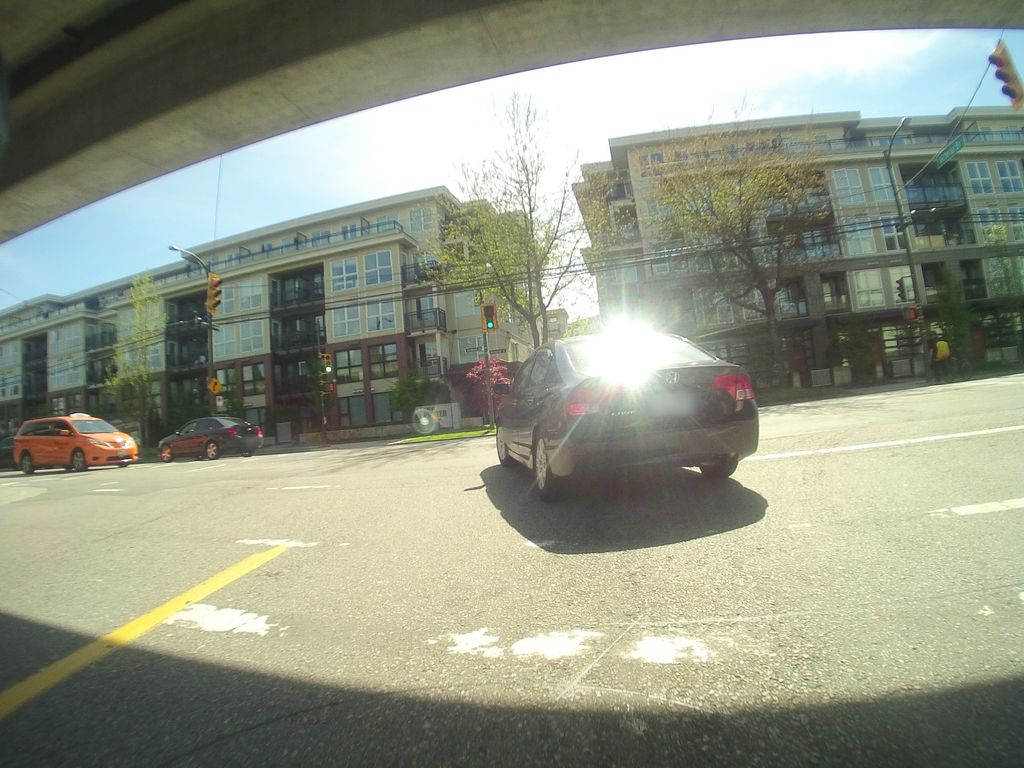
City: vancouver